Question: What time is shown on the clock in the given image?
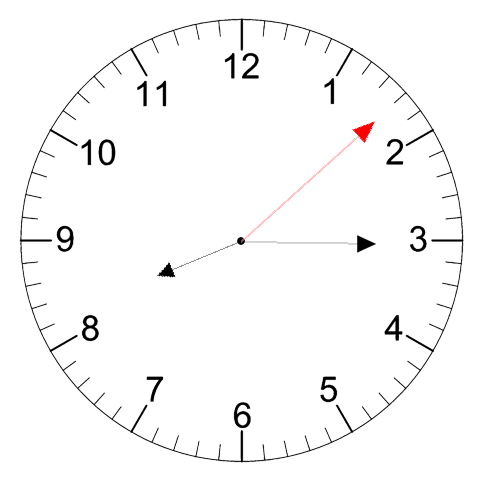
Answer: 08:15:08